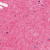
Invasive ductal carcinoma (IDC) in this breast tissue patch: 0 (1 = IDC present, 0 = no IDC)